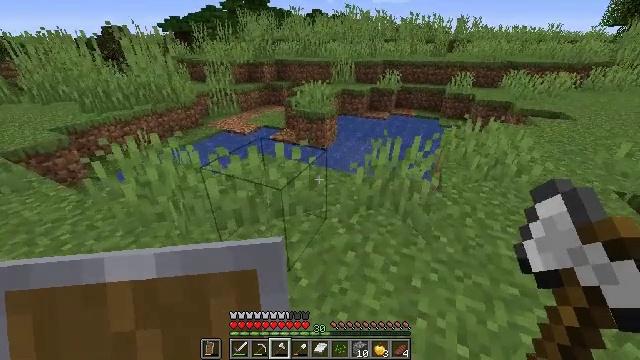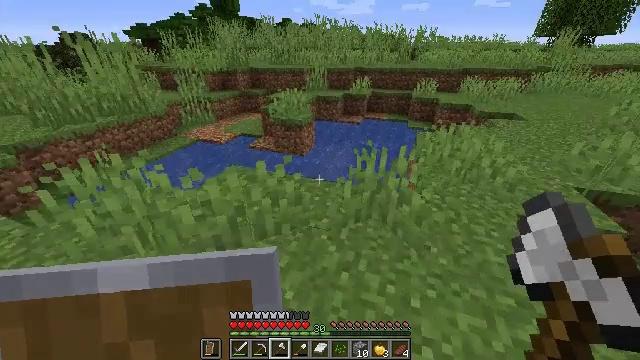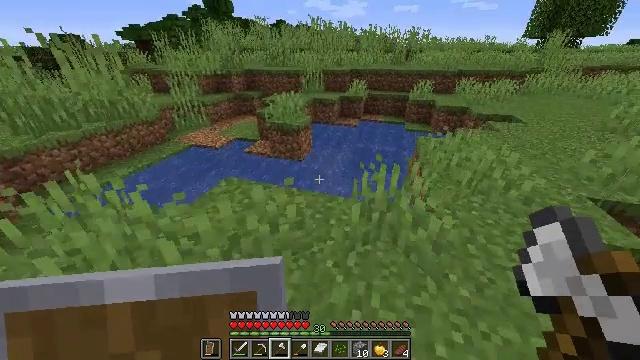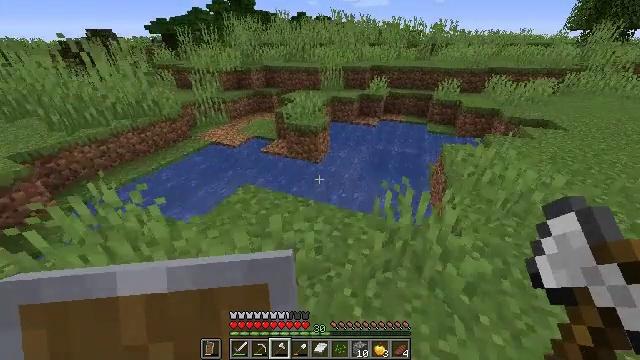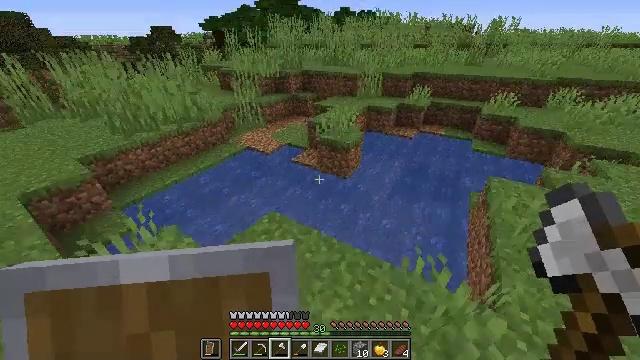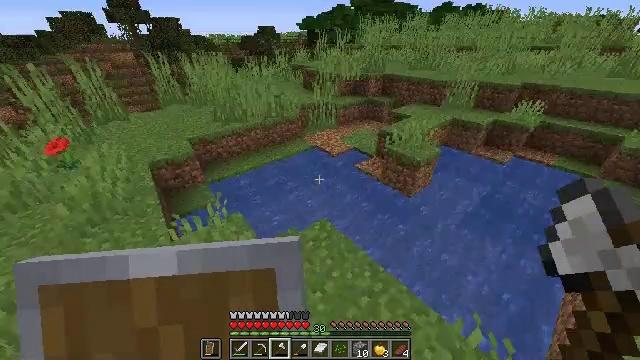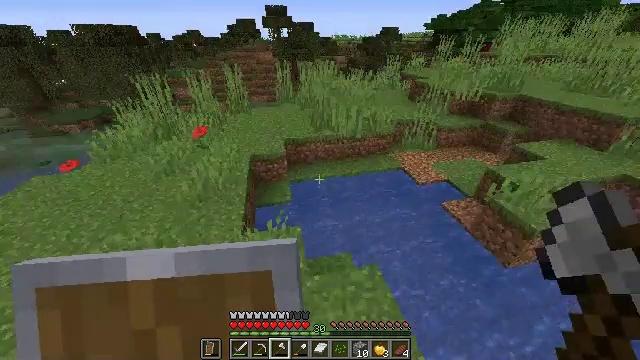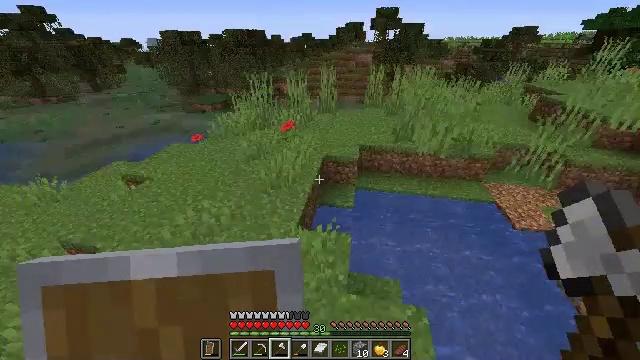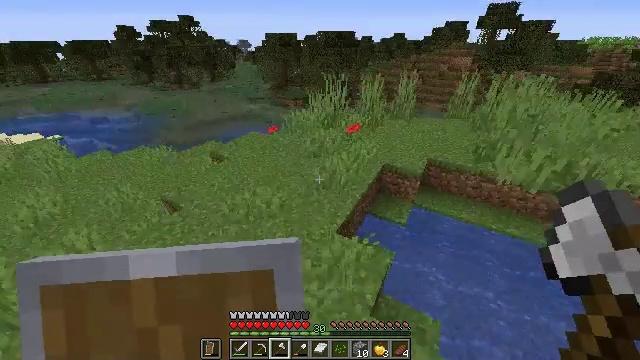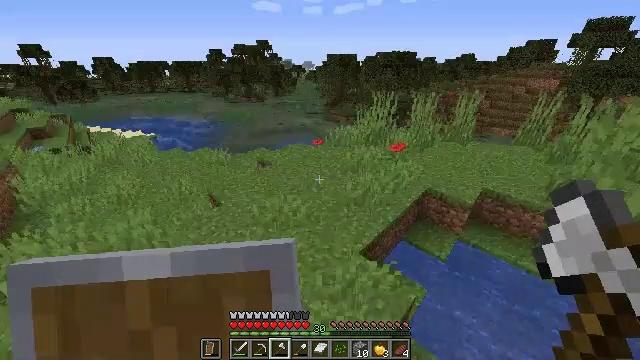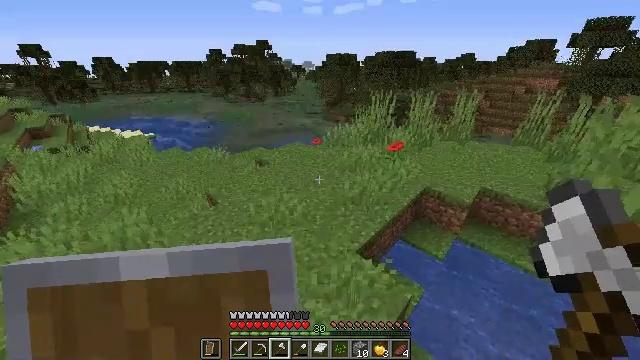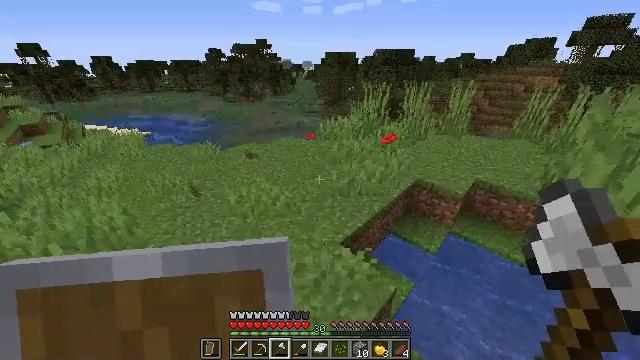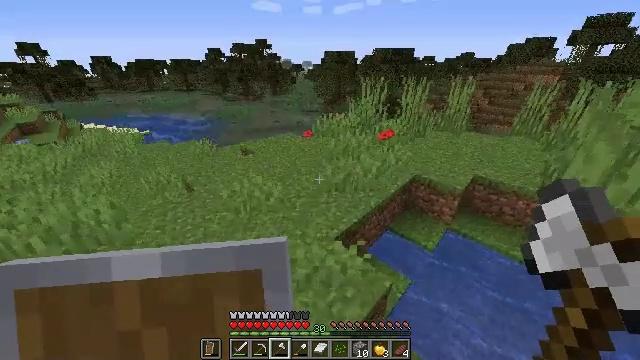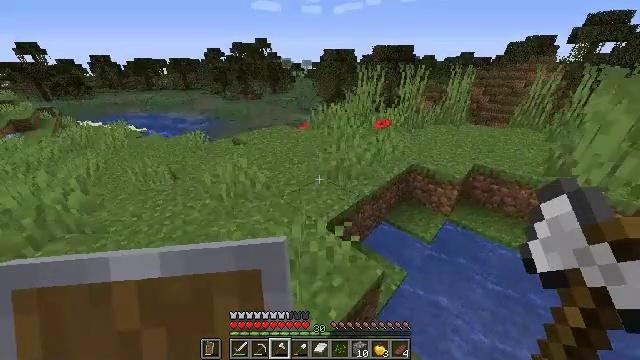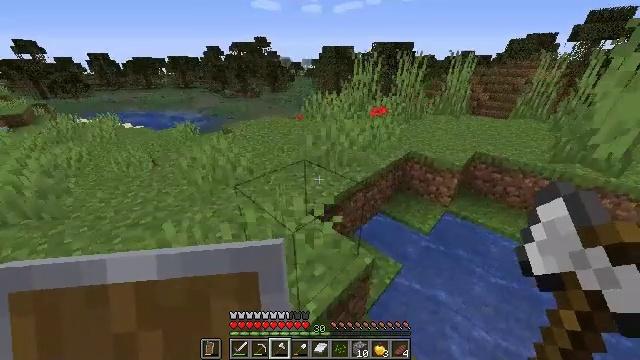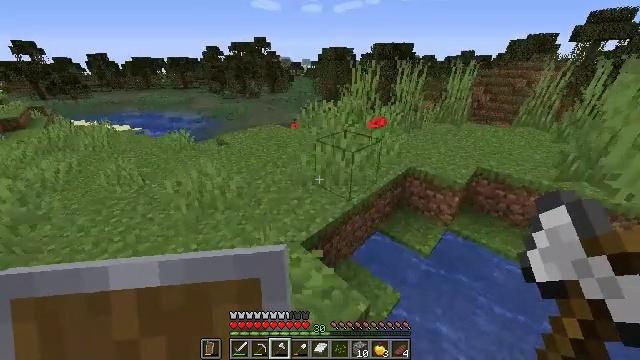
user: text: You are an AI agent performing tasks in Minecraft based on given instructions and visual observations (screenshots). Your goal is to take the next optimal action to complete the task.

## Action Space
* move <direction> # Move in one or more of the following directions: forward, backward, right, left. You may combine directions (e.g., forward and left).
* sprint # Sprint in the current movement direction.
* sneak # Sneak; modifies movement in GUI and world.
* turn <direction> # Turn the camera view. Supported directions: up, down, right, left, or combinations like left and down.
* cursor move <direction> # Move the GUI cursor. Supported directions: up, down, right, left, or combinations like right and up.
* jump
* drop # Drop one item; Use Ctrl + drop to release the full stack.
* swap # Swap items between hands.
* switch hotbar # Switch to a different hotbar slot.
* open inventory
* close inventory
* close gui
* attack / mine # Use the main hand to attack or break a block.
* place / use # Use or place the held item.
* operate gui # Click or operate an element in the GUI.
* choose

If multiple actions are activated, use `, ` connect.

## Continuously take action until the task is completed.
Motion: motion action
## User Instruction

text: Combat the chicken.
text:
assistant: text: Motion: move forward, sprint, turn right
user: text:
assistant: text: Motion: move forward, sprint, turn right
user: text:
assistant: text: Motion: move forward, sprint, turn left and down, jump
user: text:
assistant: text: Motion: move forward, sprint, turn left and down, jump
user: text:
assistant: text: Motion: move forward, sprint, turn left, jump
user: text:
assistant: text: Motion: move forward, sprint, turn left, jump
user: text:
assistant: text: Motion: move forward, sprint, turn left
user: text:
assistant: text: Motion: move forward, sprint, turn left
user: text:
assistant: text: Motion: move forward, sprint, turn left and up
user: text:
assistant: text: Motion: move forward, sprint
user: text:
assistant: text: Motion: move forward, sprint
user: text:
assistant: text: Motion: move forward, sprint, jump
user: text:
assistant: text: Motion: move forward, sprint, jump
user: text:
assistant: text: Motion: move forward, sprint, jump
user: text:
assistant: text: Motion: move forward and move left, sprint, jump
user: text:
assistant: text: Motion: move forward and move left, sprint, jump
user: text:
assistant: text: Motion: move forward and move left, sprint, jump
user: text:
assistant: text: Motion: move forward and move left, sprint, turn left, jump
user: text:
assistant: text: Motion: move forward and move left, sprint, turn left, jump
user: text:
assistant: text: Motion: move forward and move left, sprint, turn left, jump
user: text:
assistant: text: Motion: move forward, sprint, turn left, jump
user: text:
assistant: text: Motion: move forward, sprint, jump
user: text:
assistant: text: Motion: move forward, sprint, jump
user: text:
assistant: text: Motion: move forward, sprint, jump
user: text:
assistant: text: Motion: move forward, sprint, jump
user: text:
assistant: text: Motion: move forward and move right, sprint, jump
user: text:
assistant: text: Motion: move forward and move right, sprint, jump
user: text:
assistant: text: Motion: move forward and move right, sprint, turn left, jump
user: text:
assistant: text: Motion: move forward, sprint, turn left and down, jump
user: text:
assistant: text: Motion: move forward, sprint, turn left, jump